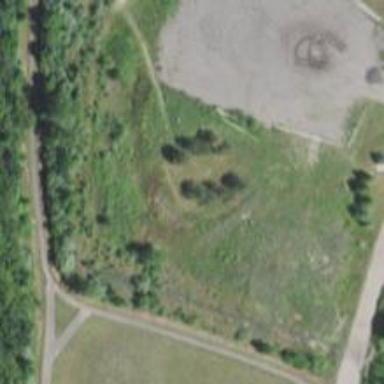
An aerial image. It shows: Path leading to disc golf hole.